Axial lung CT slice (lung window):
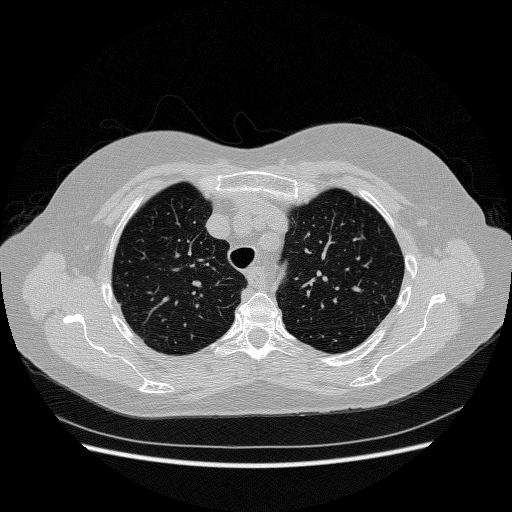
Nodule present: no